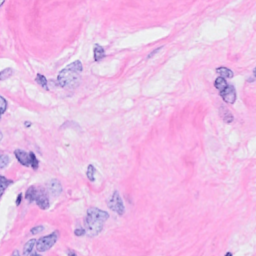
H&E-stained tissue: Breast